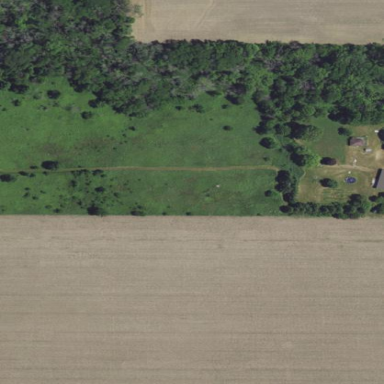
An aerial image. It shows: Farmyard area.